Question: Can't find a way to delete a worker configuration and a custom plugin
in Amazon MSK service UI.

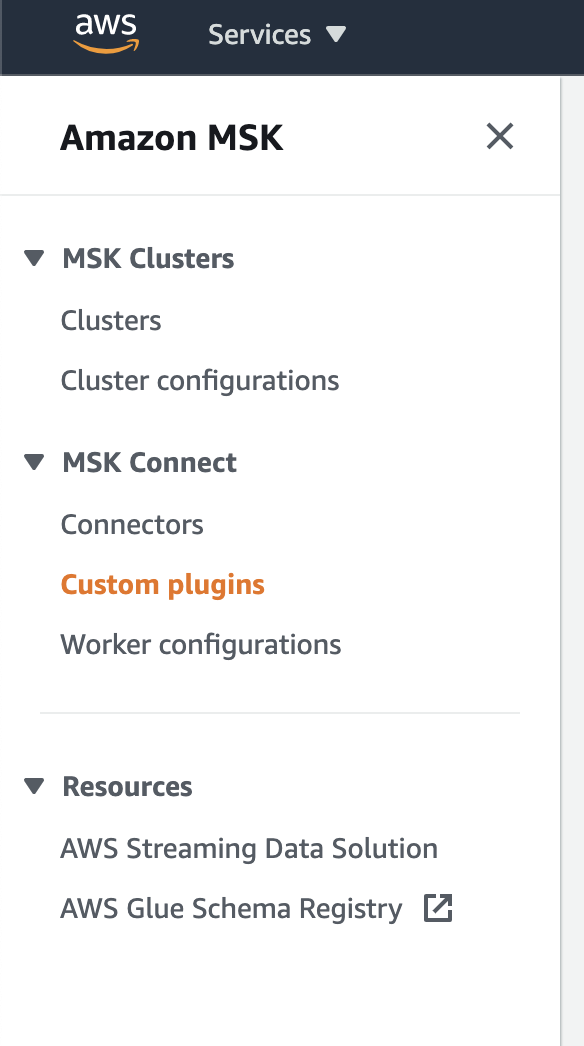
Answer: In today's date (29/12/2021) there is no option to delete it.
Here is the CLI reference <URL>